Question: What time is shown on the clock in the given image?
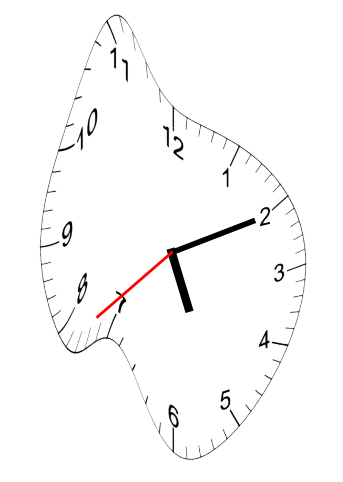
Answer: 05:10:38